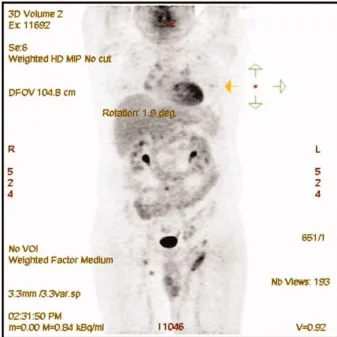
Coronal.
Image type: radiology (pet)